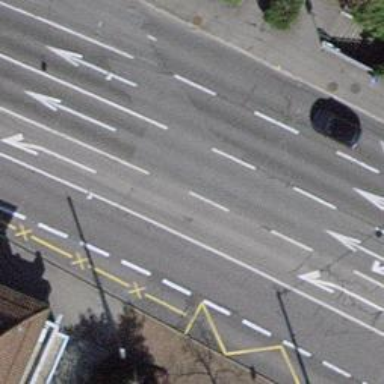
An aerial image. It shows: Primary highway with trolley wires overhead. The surface of the road is asphalt.